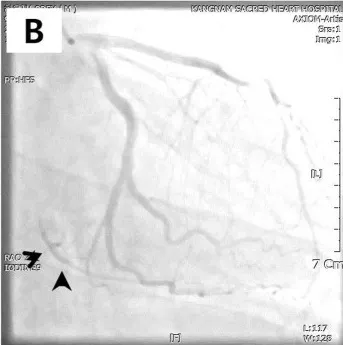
Coronary angiography (CAG) at the time of acute coronary syndrome. (B) Restoration of RCA flow after angioplasty and thrombus suction.
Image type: radiology (ultrasound)